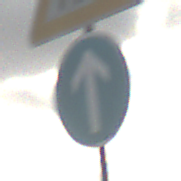
Verkehrszeichen: VorgeschriebeneFahrtrichtungGeradeaus
Zusatzzeichen oben: Arbeitsstelle
Umgebung: Outdoor, RoadRail
Tageszeit: SunriseSunset
Wetter: PartlyCloudy
Licht: Natural
Jahreszeit: NotSpecified
Kontrast: LowContrast